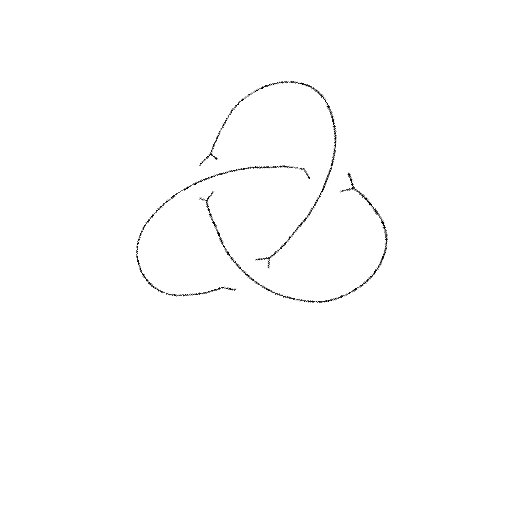
Crossing number: 3